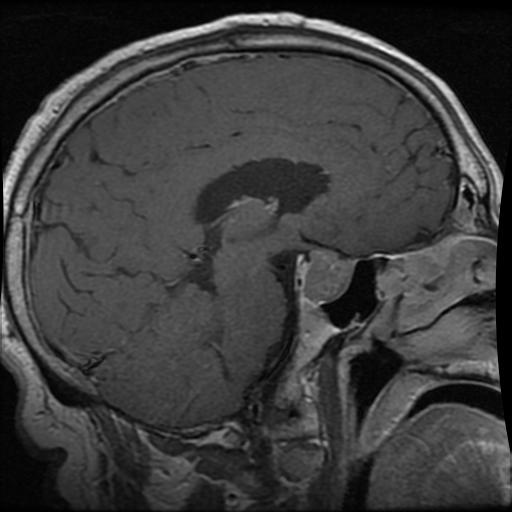
Label: pituitary